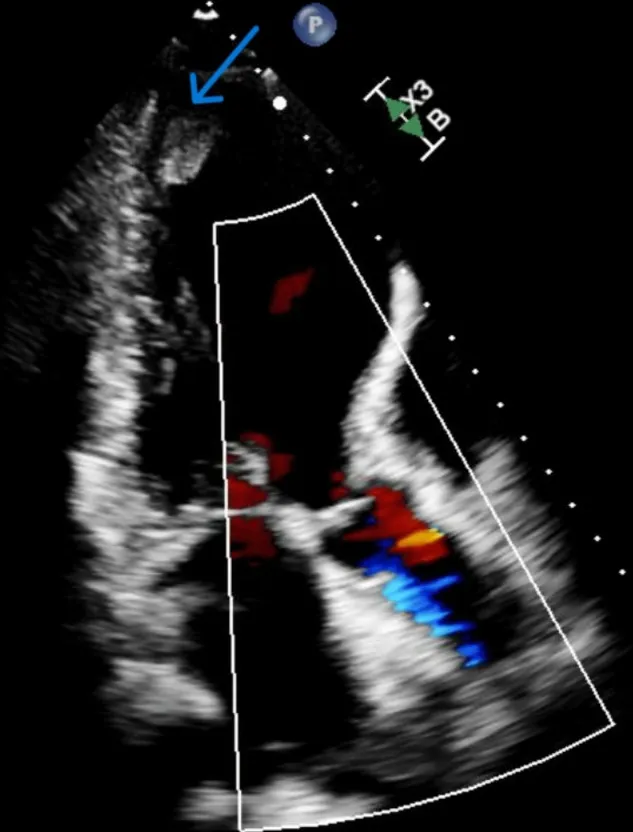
Transthoracic echocardiogram. The blue arrow points to a large thrombus at the apex of the left ventricle.
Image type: radiology (ultrasound)